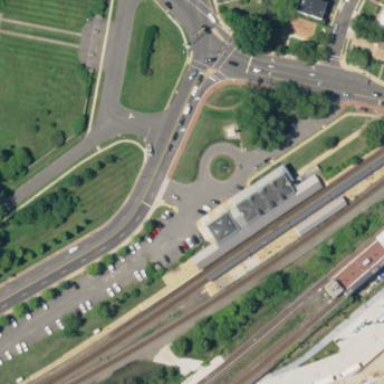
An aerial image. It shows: Train station building.